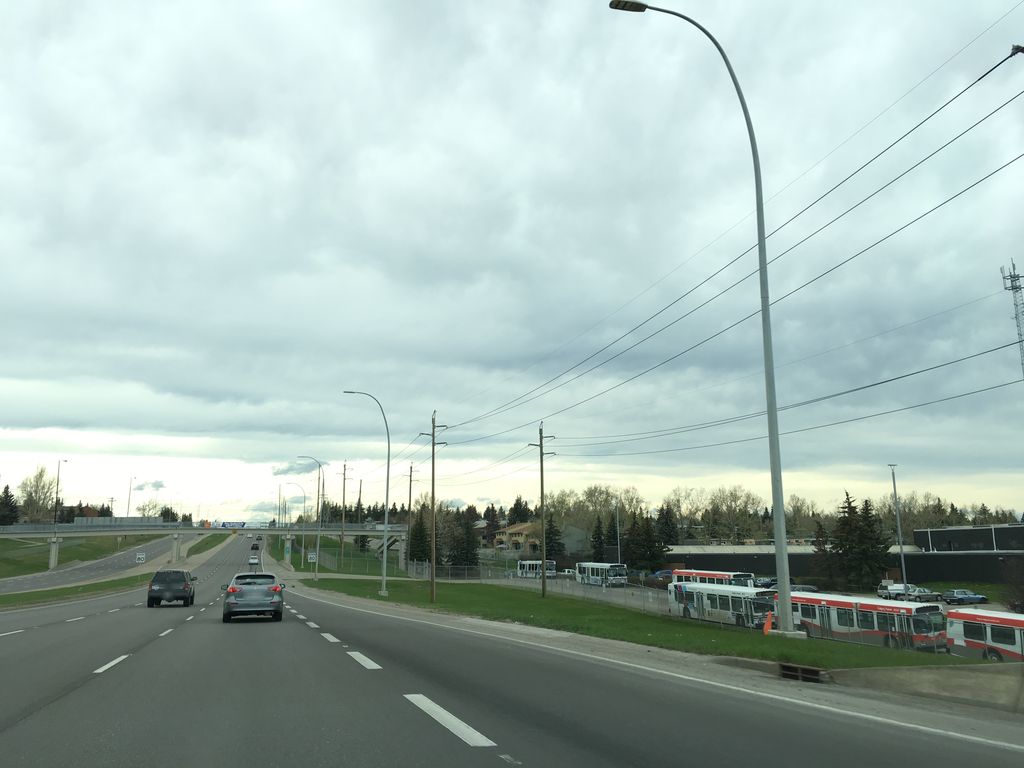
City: calgary